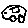
Label: car